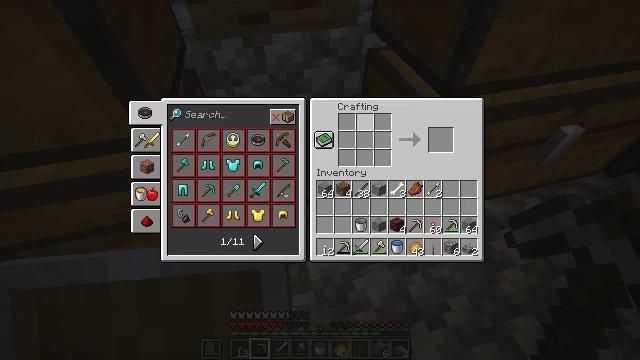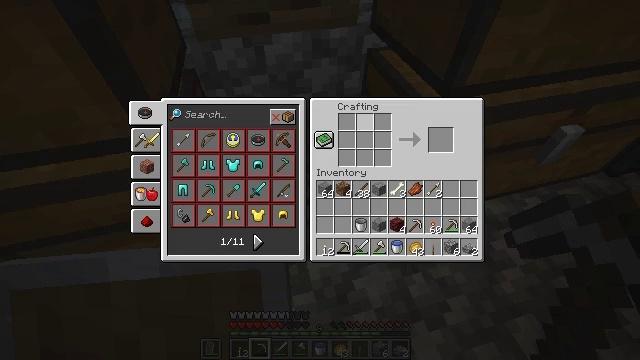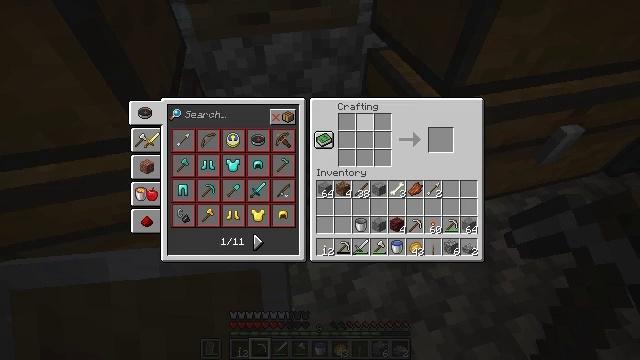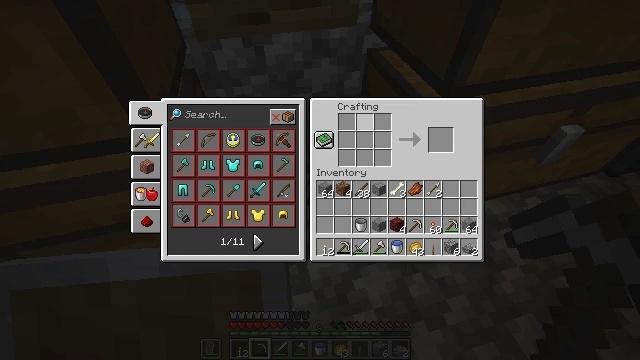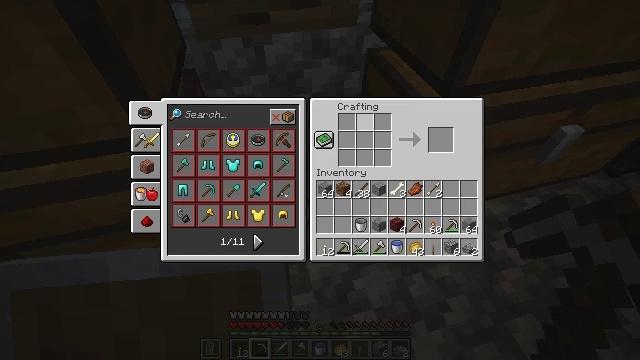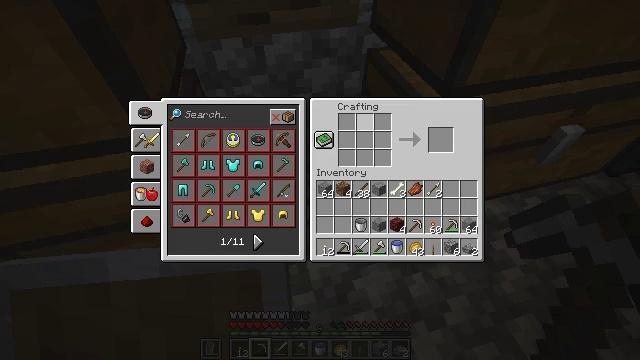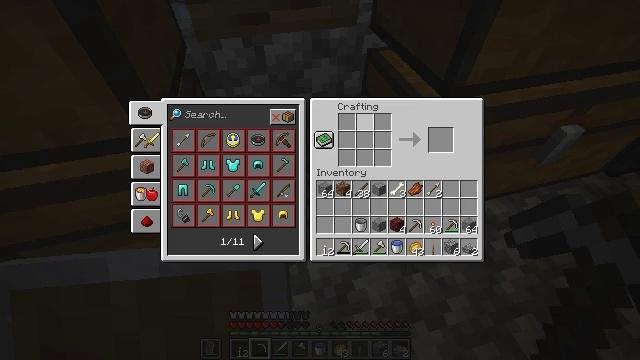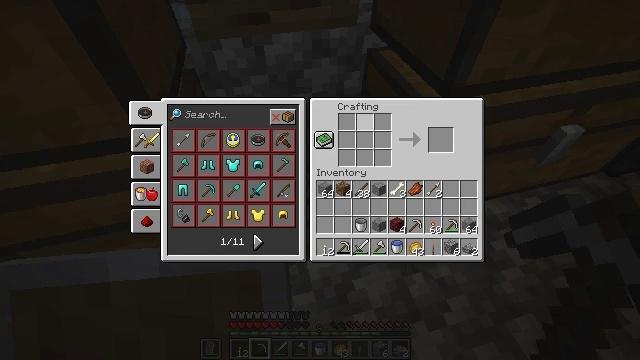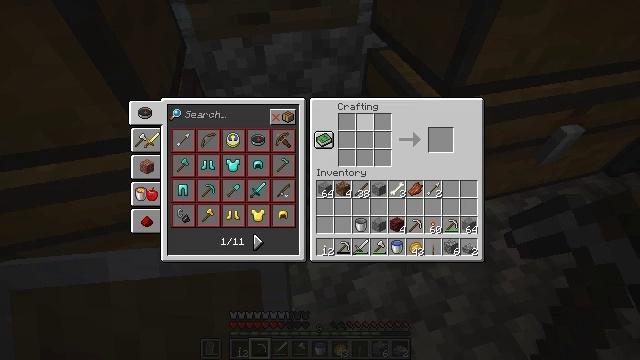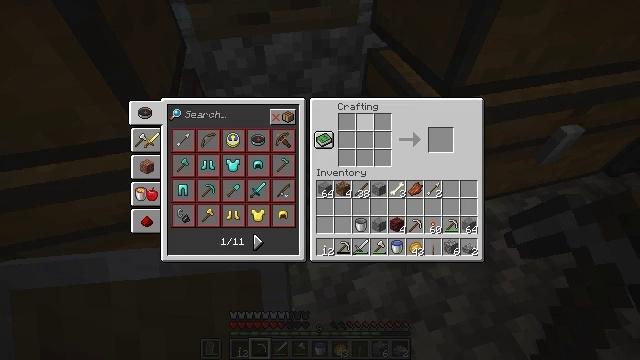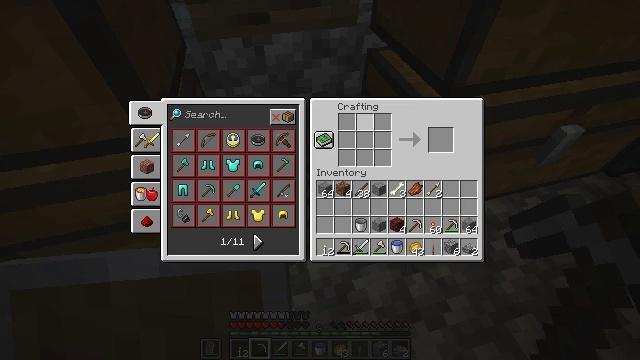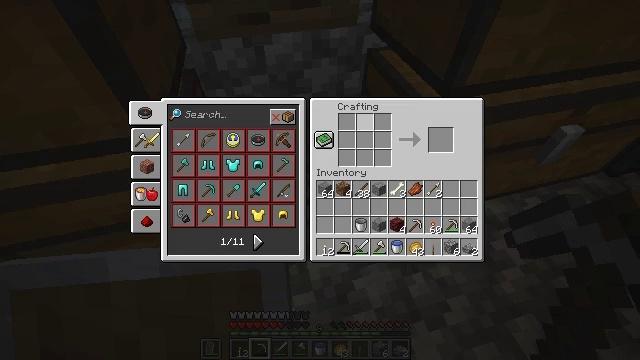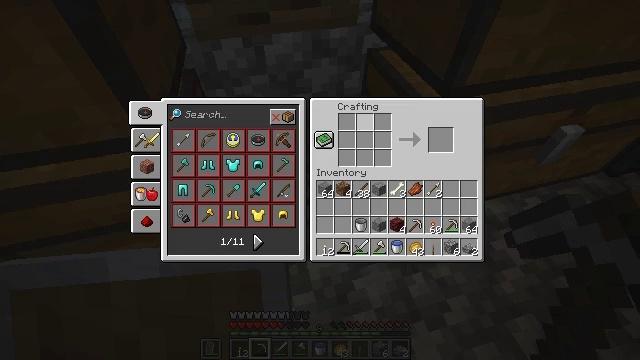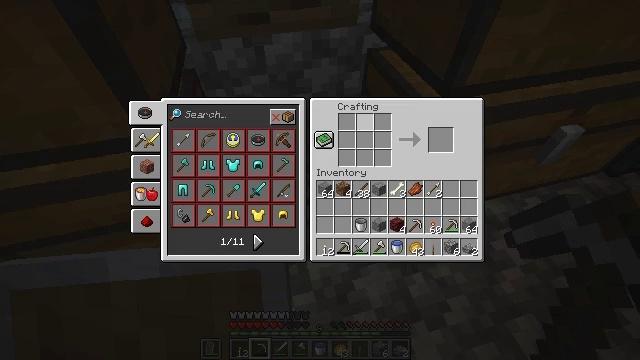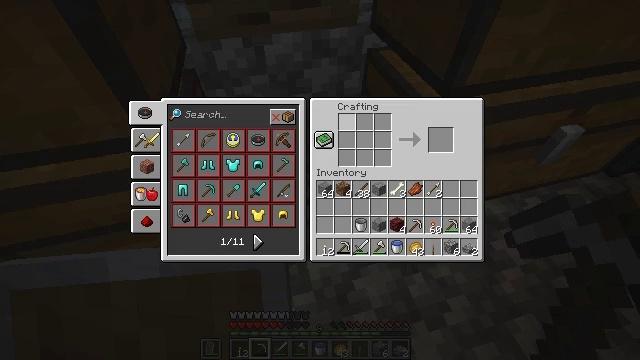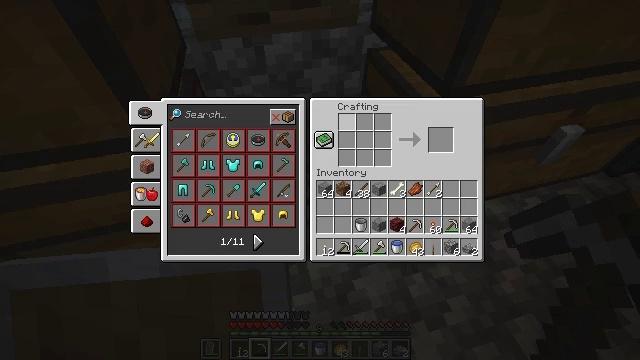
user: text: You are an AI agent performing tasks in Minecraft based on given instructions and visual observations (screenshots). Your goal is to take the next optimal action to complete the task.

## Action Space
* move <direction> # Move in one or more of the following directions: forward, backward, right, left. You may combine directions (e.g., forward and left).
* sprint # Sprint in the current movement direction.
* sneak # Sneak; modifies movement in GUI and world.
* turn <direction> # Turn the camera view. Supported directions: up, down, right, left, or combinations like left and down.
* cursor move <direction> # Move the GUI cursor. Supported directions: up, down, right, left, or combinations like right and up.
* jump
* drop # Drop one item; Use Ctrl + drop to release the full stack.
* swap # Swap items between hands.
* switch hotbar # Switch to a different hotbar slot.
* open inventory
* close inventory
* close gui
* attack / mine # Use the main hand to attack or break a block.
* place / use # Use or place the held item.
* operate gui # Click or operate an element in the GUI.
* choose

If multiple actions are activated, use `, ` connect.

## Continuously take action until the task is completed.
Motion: motion action
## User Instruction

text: Get a repeater using the crafting table.
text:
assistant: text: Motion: no_op
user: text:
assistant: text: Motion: no_op
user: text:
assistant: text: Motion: no_op
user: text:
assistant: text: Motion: no_op
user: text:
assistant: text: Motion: no_op
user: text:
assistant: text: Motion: no_op
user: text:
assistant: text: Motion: no_op
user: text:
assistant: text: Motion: no_op
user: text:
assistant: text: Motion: no_op
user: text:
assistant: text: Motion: no_op
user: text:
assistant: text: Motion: no_op
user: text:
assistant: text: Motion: no_op
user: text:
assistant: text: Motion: no_op
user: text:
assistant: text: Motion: no_op
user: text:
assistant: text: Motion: no_op
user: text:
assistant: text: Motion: no_op
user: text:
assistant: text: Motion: no_op
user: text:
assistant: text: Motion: no_op
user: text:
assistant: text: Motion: no_op
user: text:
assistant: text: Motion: no_op
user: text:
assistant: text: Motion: no_op
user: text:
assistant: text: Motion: no_op
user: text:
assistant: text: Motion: no_op
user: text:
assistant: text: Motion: no_op
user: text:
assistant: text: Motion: no_op
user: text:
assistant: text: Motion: no_op
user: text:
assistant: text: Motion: no_op
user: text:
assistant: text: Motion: no_op
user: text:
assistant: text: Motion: no_op
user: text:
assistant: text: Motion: no_op